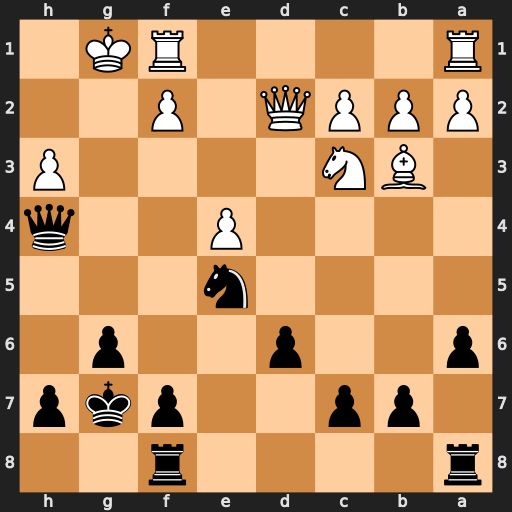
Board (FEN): r4r2/1pp2pkp/p2p2p1/4n3/4P2q/1BN4P/PPPQ1P2/R4RK1
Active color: b
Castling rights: -
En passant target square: -
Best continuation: Nf3+ Kg2 Nxd2